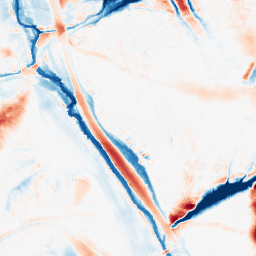
Category: morphological
Decomposition family: morphological_ellipse
Decomposition parameters: operation: average
width: 30
height: 50
Upsampling method: lanczos
Upsampling parameters: scale: 4
Upsampling scale: 4